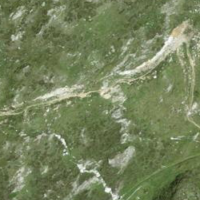
EUNIS habitat code: 26
Species observed at this site:
Primula hirsuta